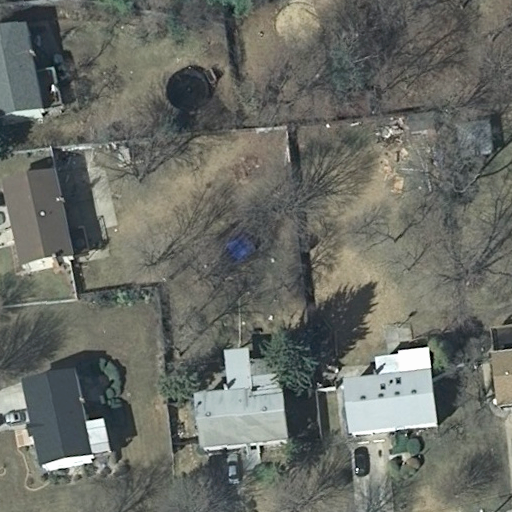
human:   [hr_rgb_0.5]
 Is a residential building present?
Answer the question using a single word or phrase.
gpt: yes

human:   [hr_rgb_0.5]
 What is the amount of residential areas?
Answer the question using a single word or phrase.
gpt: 1

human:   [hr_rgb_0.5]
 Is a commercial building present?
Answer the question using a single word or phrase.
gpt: no

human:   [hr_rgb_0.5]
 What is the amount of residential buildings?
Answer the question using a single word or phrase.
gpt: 6

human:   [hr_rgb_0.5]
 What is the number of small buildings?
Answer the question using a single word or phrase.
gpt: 3

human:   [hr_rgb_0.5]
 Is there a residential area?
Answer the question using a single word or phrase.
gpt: yes

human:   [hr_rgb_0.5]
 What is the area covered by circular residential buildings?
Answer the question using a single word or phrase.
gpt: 0m2

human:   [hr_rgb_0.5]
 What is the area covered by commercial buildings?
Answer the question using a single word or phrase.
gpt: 0m2

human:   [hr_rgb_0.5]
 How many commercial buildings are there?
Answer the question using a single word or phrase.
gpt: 0

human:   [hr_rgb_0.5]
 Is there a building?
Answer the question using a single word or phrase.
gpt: yes

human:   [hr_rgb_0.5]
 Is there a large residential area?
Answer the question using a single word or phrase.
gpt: yes

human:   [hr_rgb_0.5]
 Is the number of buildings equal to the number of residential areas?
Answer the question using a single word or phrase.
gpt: no

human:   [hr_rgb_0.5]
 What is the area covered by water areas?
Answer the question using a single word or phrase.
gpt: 0m2

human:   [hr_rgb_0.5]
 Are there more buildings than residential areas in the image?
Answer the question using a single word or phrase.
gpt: yes

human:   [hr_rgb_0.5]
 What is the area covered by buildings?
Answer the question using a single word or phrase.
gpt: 1357m2

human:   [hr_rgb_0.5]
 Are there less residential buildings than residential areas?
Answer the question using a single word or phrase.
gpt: no

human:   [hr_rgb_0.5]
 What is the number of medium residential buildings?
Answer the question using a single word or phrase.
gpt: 5

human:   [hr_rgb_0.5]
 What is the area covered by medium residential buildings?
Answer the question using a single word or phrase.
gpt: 1268m2

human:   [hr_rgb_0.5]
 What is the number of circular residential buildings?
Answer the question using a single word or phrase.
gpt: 0

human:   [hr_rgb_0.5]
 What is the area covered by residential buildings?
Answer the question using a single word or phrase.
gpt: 1306m2

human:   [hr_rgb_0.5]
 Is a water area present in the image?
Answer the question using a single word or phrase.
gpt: no

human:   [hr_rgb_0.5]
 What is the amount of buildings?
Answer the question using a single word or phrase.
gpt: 8

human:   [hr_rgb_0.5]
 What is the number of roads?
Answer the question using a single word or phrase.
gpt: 0

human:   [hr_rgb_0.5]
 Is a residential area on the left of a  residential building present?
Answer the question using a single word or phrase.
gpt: yes

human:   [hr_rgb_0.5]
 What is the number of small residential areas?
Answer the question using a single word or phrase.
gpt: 0

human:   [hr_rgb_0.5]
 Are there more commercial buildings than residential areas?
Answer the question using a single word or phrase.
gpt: no

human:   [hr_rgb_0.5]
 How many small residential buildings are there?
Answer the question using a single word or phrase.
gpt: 1

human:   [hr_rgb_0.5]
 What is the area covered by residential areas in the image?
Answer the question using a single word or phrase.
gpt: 10611m2

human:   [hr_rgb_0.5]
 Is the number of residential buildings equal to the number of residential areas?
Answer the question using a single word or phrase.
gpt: no

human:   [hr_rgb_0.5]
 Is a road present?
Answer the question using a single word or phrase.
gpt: no

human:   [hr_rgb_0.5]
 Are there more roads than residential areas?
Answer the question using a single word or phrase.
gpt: no

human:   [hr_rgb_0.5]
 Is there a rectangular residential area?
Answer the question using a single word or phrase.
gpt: yes

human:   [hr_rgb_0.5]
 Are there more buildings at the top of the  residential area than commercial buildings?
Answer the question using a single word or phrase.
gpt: yes

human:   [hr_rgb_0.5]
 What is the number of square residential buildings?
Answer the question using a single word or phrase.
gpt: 0

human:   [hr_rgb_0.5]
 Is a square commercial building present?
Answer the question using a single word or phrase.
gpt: no

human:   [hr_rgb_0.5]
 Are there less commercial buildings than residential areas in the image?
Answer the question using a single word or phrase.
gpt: yes

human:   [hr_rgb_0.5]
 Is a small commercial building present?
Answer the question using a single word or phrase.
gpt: no

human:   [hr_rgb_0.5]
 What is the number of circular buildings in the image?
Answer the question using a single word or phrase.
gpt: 0

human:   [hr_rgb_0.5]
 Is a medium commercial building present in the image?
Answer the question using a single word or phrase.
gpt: no

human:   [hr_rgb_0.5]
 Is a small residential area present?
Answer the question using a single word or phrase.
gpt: no

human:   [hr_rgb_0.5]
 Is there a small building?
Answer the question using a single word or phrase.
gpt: yes

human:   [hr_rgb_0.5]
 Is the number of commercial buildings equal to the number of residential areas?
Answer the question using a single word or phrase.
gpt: no

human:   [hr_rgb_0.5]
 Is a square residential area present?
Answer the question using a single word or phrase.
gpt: no

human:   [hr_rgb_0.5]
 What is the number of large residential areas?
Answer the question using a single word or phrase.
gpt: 1

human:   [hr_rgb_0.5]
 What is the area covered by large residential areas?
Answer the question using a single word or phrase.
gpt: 10611m2

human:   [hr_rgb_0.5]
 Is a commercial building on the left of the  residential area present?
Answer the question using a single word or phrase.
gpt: no

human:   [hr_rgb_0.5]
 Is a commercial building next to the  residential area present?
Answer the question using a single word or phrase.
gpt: no

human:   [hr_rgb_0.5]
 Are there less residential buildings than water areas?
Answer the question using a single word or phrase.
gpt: no

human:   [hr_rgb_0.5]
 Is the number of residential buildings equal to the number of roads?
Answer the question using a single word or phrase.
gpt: no

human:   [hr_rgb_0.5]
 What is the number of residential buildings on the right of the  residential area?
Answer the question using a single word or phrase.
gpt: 6

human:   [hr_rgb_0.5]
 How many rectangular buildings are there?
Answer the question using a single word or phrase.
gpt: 3

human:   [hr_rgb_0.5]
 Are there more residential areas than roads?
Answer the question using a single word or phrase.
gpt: yes

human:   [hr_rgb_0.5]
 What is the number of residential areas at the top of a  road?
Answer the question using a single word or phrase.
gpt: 0

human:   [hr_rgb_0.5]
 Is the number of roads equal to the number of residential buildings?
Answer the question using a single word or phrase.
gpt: no

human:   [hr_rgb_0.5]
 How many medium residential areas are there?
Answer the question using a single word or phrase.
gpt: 0

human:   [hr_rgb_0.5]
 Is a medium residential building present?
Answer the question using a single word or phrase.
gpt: yes

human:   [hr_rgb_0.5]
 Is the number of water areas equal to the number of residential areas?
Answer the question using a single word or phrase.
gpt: no

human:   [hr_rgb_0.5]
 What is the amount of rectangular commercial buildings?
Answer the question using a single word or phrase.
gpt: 0

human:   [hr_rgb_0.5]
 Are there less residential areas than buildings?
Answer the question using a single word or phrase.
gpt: yes

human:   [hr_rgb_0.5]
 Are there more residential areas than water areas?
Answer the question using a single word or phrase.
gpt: yes

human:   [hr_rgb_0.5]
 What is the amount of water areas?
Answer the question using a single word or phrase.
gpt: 0

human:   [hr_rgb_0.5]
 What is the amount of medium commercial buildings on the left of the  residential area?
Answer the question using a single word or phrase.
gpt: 0

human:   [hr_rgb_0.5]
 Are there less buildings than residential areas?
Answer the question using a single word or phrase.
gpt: no

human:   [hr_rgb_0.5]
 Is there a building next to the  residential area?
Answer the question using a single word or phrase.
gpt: yes